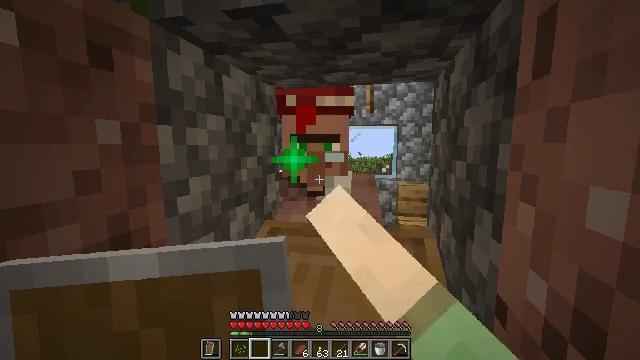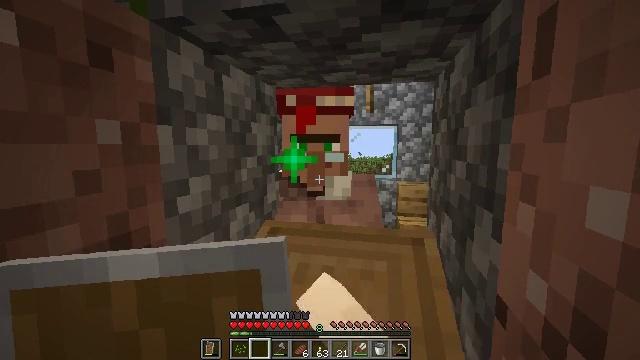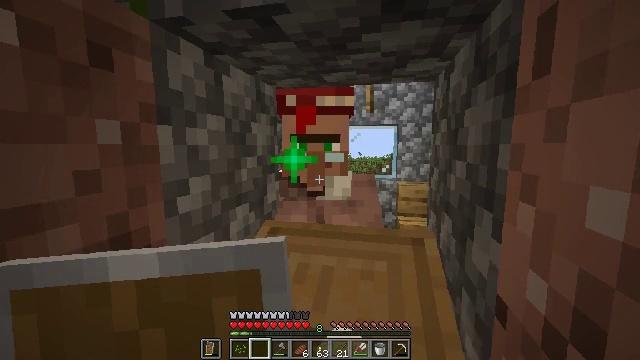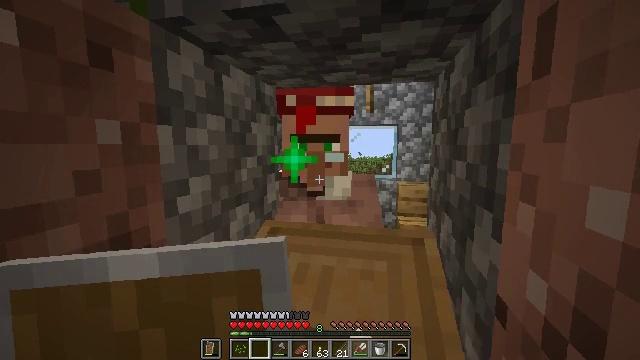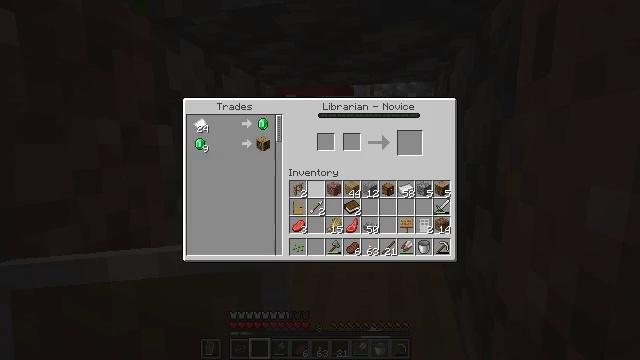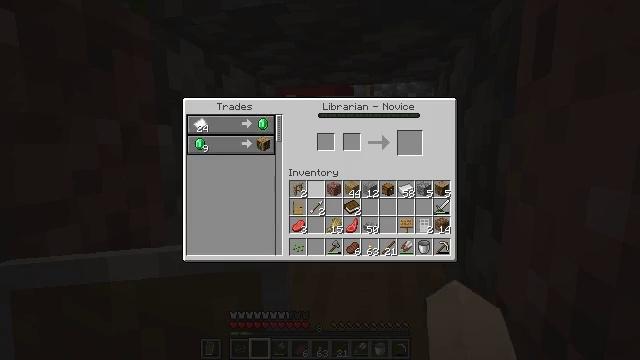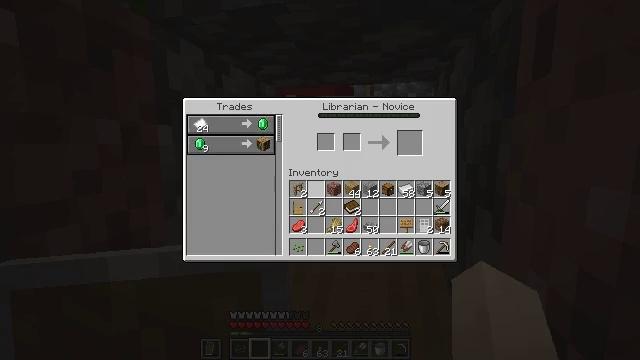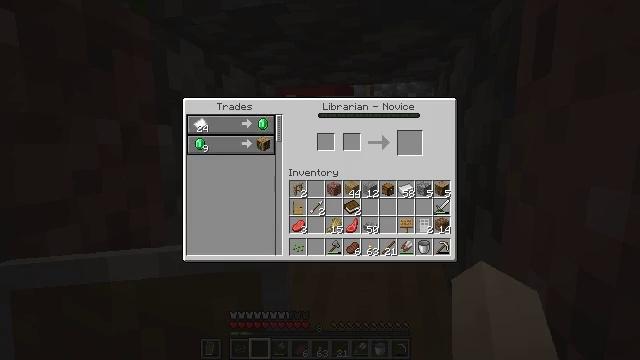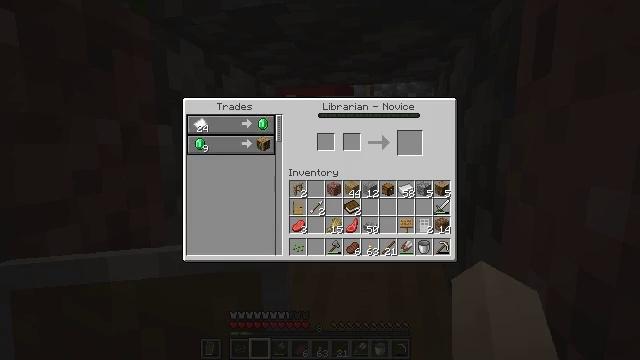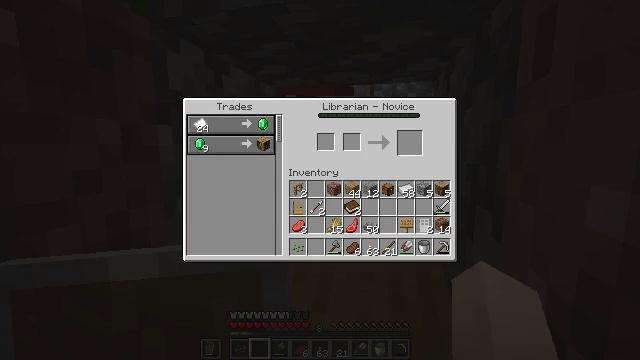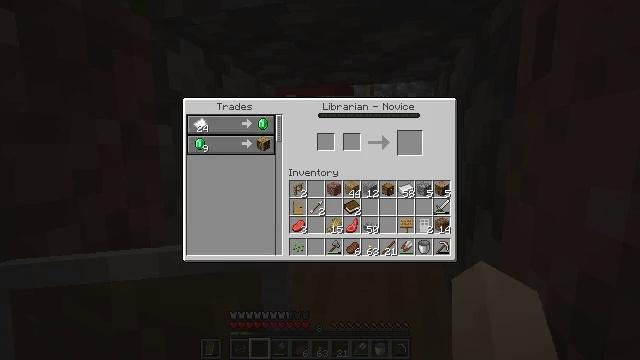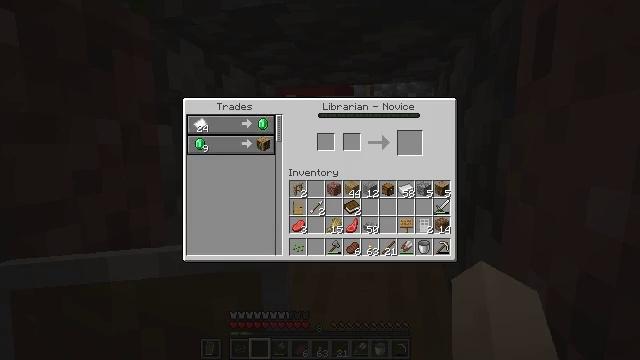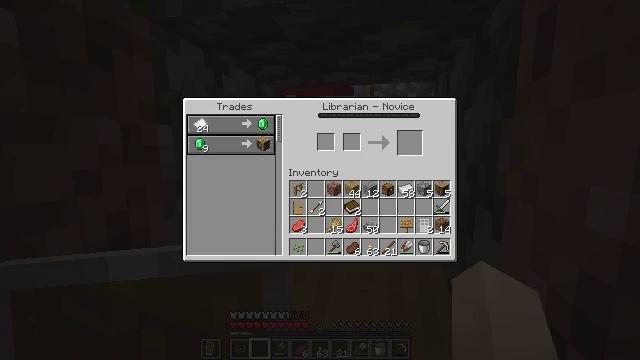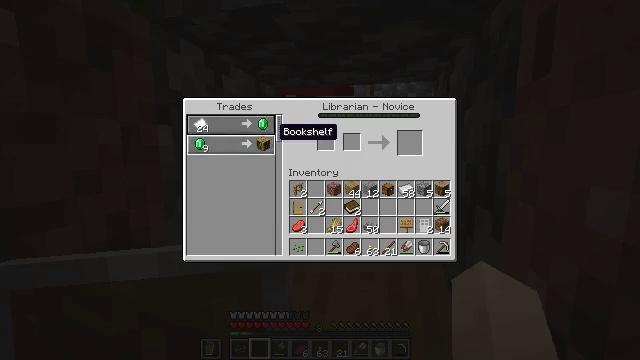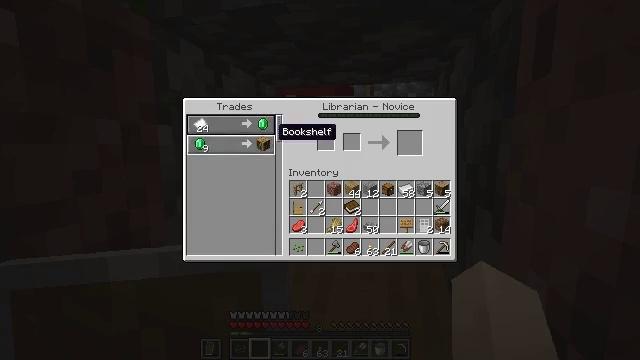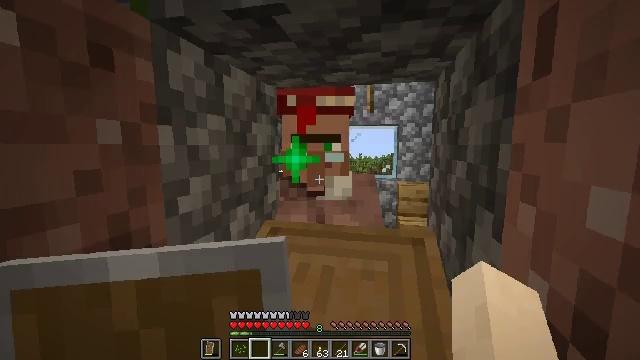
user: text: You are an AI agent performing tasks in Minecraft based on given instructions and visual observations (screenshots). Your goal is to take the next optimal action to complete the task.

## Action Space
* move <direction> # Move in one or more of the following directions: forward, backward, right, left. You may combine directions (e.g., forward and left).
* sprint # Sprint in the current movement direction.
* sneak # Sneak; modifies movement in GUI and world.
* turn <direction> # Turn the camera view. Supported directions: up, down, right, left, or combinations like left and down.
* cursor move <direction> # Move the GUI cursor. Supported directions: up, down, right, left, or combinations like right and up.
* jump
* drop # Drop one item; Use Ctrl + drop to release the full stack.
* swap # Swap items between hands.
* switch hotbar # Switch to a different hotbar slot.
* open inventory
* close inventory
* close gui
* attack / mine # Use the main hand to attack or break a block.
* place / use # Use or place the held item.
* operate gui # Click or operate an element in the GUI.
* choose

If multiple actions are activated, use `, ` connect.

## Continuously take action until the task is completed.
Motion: motion action
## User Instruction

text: Left-click to mine the lectern.
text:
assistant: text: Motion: use / place
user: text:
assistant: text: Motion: no_op
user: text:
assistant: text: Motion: no_op
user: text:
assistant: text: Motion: no_op
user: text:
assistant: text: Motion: no_op
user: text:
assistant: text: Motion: no_op
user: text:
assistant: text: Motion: no_op
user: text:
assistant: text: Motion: no_op
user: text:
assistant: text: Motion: turn up
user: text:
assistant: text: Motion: turn left and up
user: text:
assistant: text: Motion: turn left and up
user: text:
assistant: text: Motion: turn left
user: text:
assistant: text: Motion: turn left
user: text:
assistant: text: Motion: no_op
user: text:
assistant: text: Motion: open inventory
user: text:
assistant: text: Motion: turn down, open inventory
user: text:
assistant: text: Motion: turn right and down, open inventory
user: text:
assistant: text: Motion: turn right and down
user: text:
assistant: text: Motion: turn right and down
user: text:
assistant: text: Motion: turn right and down
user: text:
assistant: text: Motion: no_op
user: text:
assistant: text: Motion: no_op
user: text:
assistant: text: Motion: no_op
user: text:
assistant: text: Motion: no_op
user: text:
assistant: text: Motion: no_op
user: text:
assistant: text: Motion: no_op
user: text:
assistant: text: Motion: no_op
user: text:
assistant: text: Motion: no_op
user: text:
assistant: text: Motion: turn left and down
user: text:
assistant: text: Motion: turn left and down